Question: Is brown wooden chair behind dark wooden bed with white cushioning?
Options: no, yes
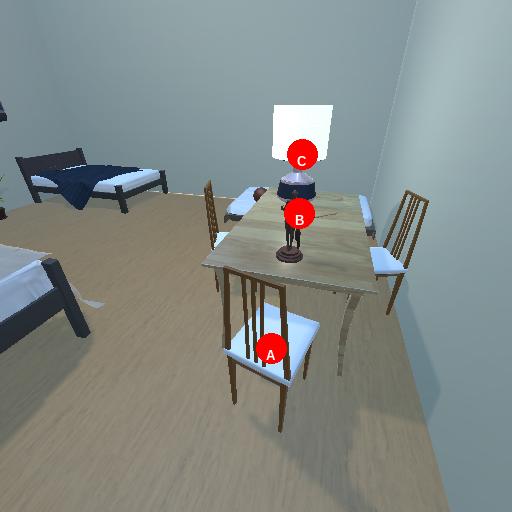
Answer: no